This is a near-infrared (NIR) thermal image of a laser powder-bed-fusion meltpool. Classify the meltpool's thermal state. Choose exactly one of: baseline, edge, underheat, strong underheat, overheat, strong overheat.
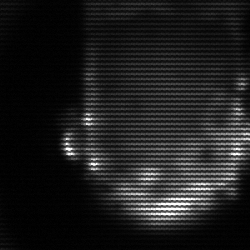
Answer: baseline